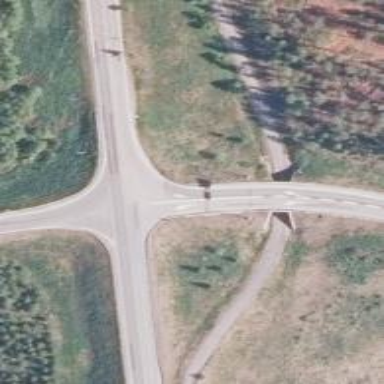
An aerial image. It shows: Road with "give way" sign.